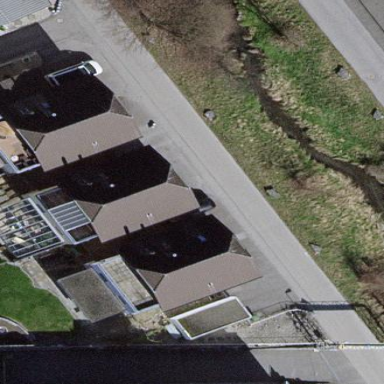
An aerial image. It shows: Terrace building.